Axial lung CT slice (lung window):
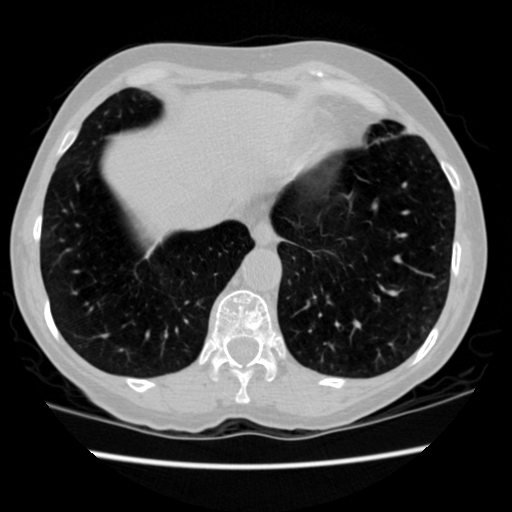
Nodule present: no